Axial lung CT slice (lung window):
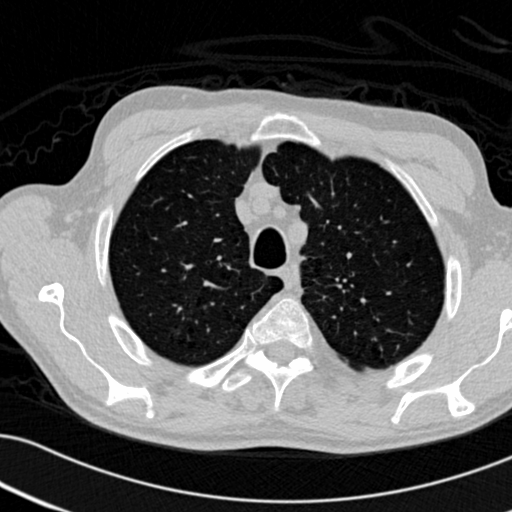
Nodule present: no